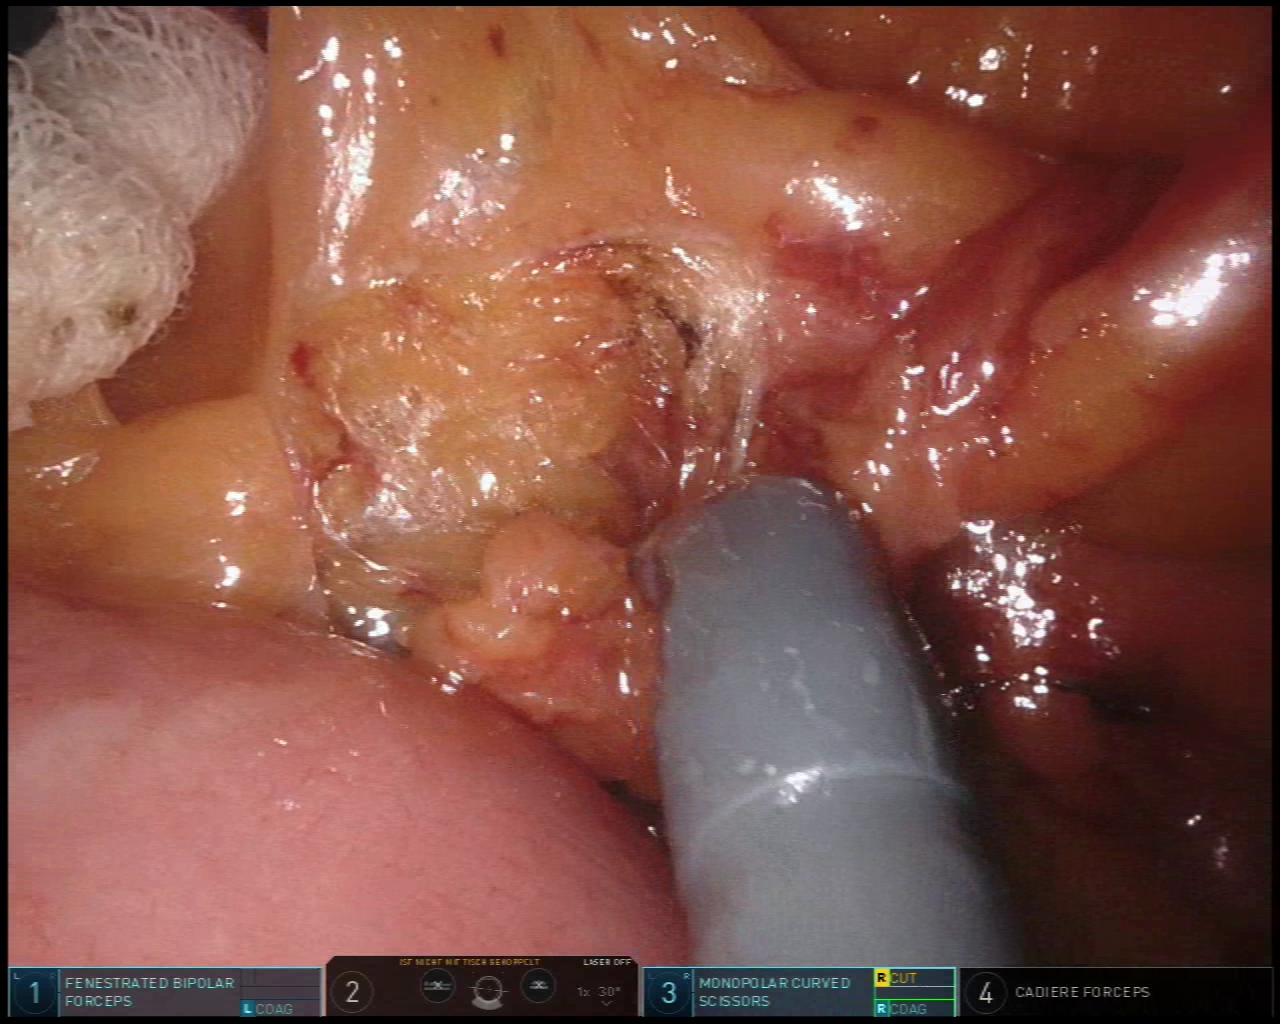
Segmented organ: small_intestine
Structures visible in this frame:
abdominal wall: no
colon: no
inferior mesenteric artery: no
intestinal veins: no
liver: no
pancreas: no
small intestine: yes
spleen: no
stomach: no
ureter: no
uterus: no
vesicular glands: no